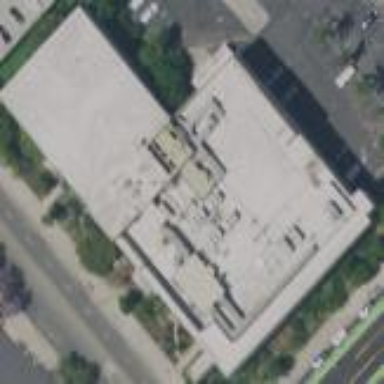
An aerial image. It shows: Commercial building.